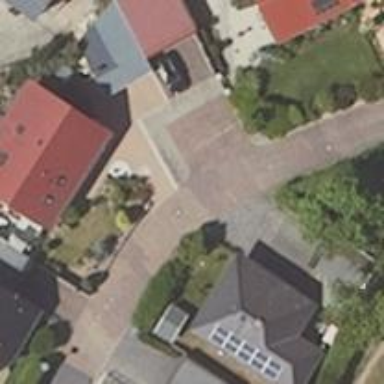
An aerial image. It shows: Living street.